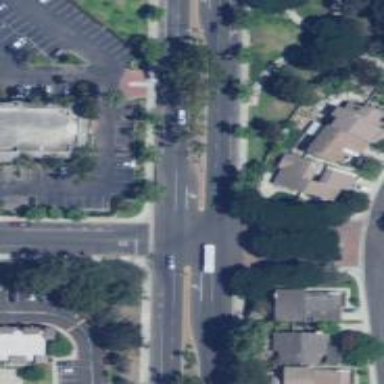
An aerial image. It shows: Road with stop sign.